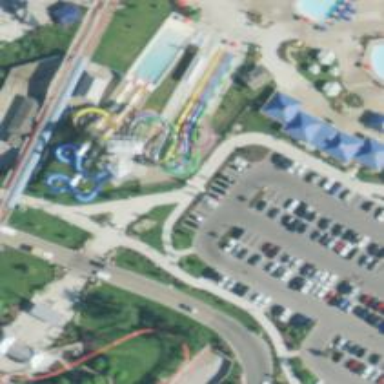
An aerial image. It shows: Water slide attraction.